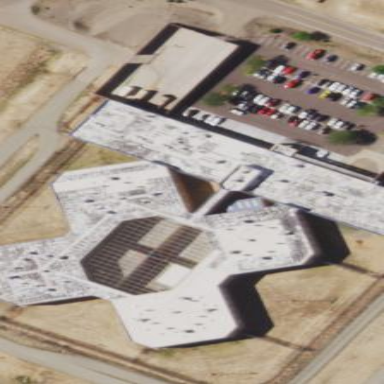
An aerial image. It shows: Prison building.